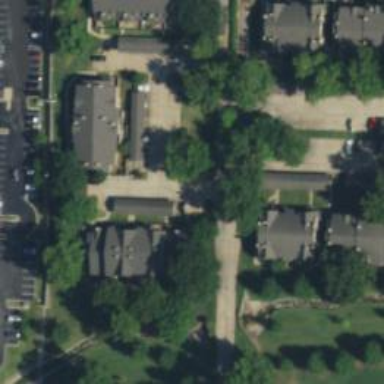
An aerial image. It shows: Living street.